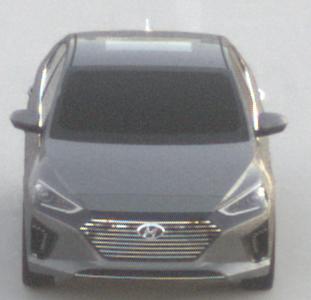
Make: Hyundai
Model: IONIQ Hybrid
Detailed model: IONIQ (AE) Hybrid
Model produced from: 2016/10
Model produced until: 2018/08
Doors: 5
Color: gray
Road condition: dry road
Daytime: sunrise or sunset
Contrast: low contrast